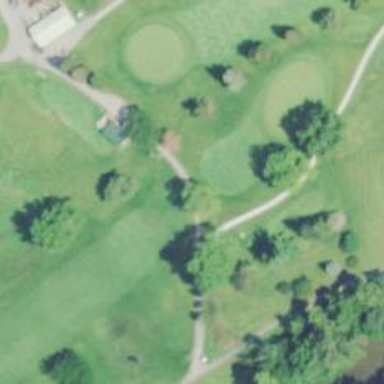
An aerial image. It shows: Path for both roads and golfers.